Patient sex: M
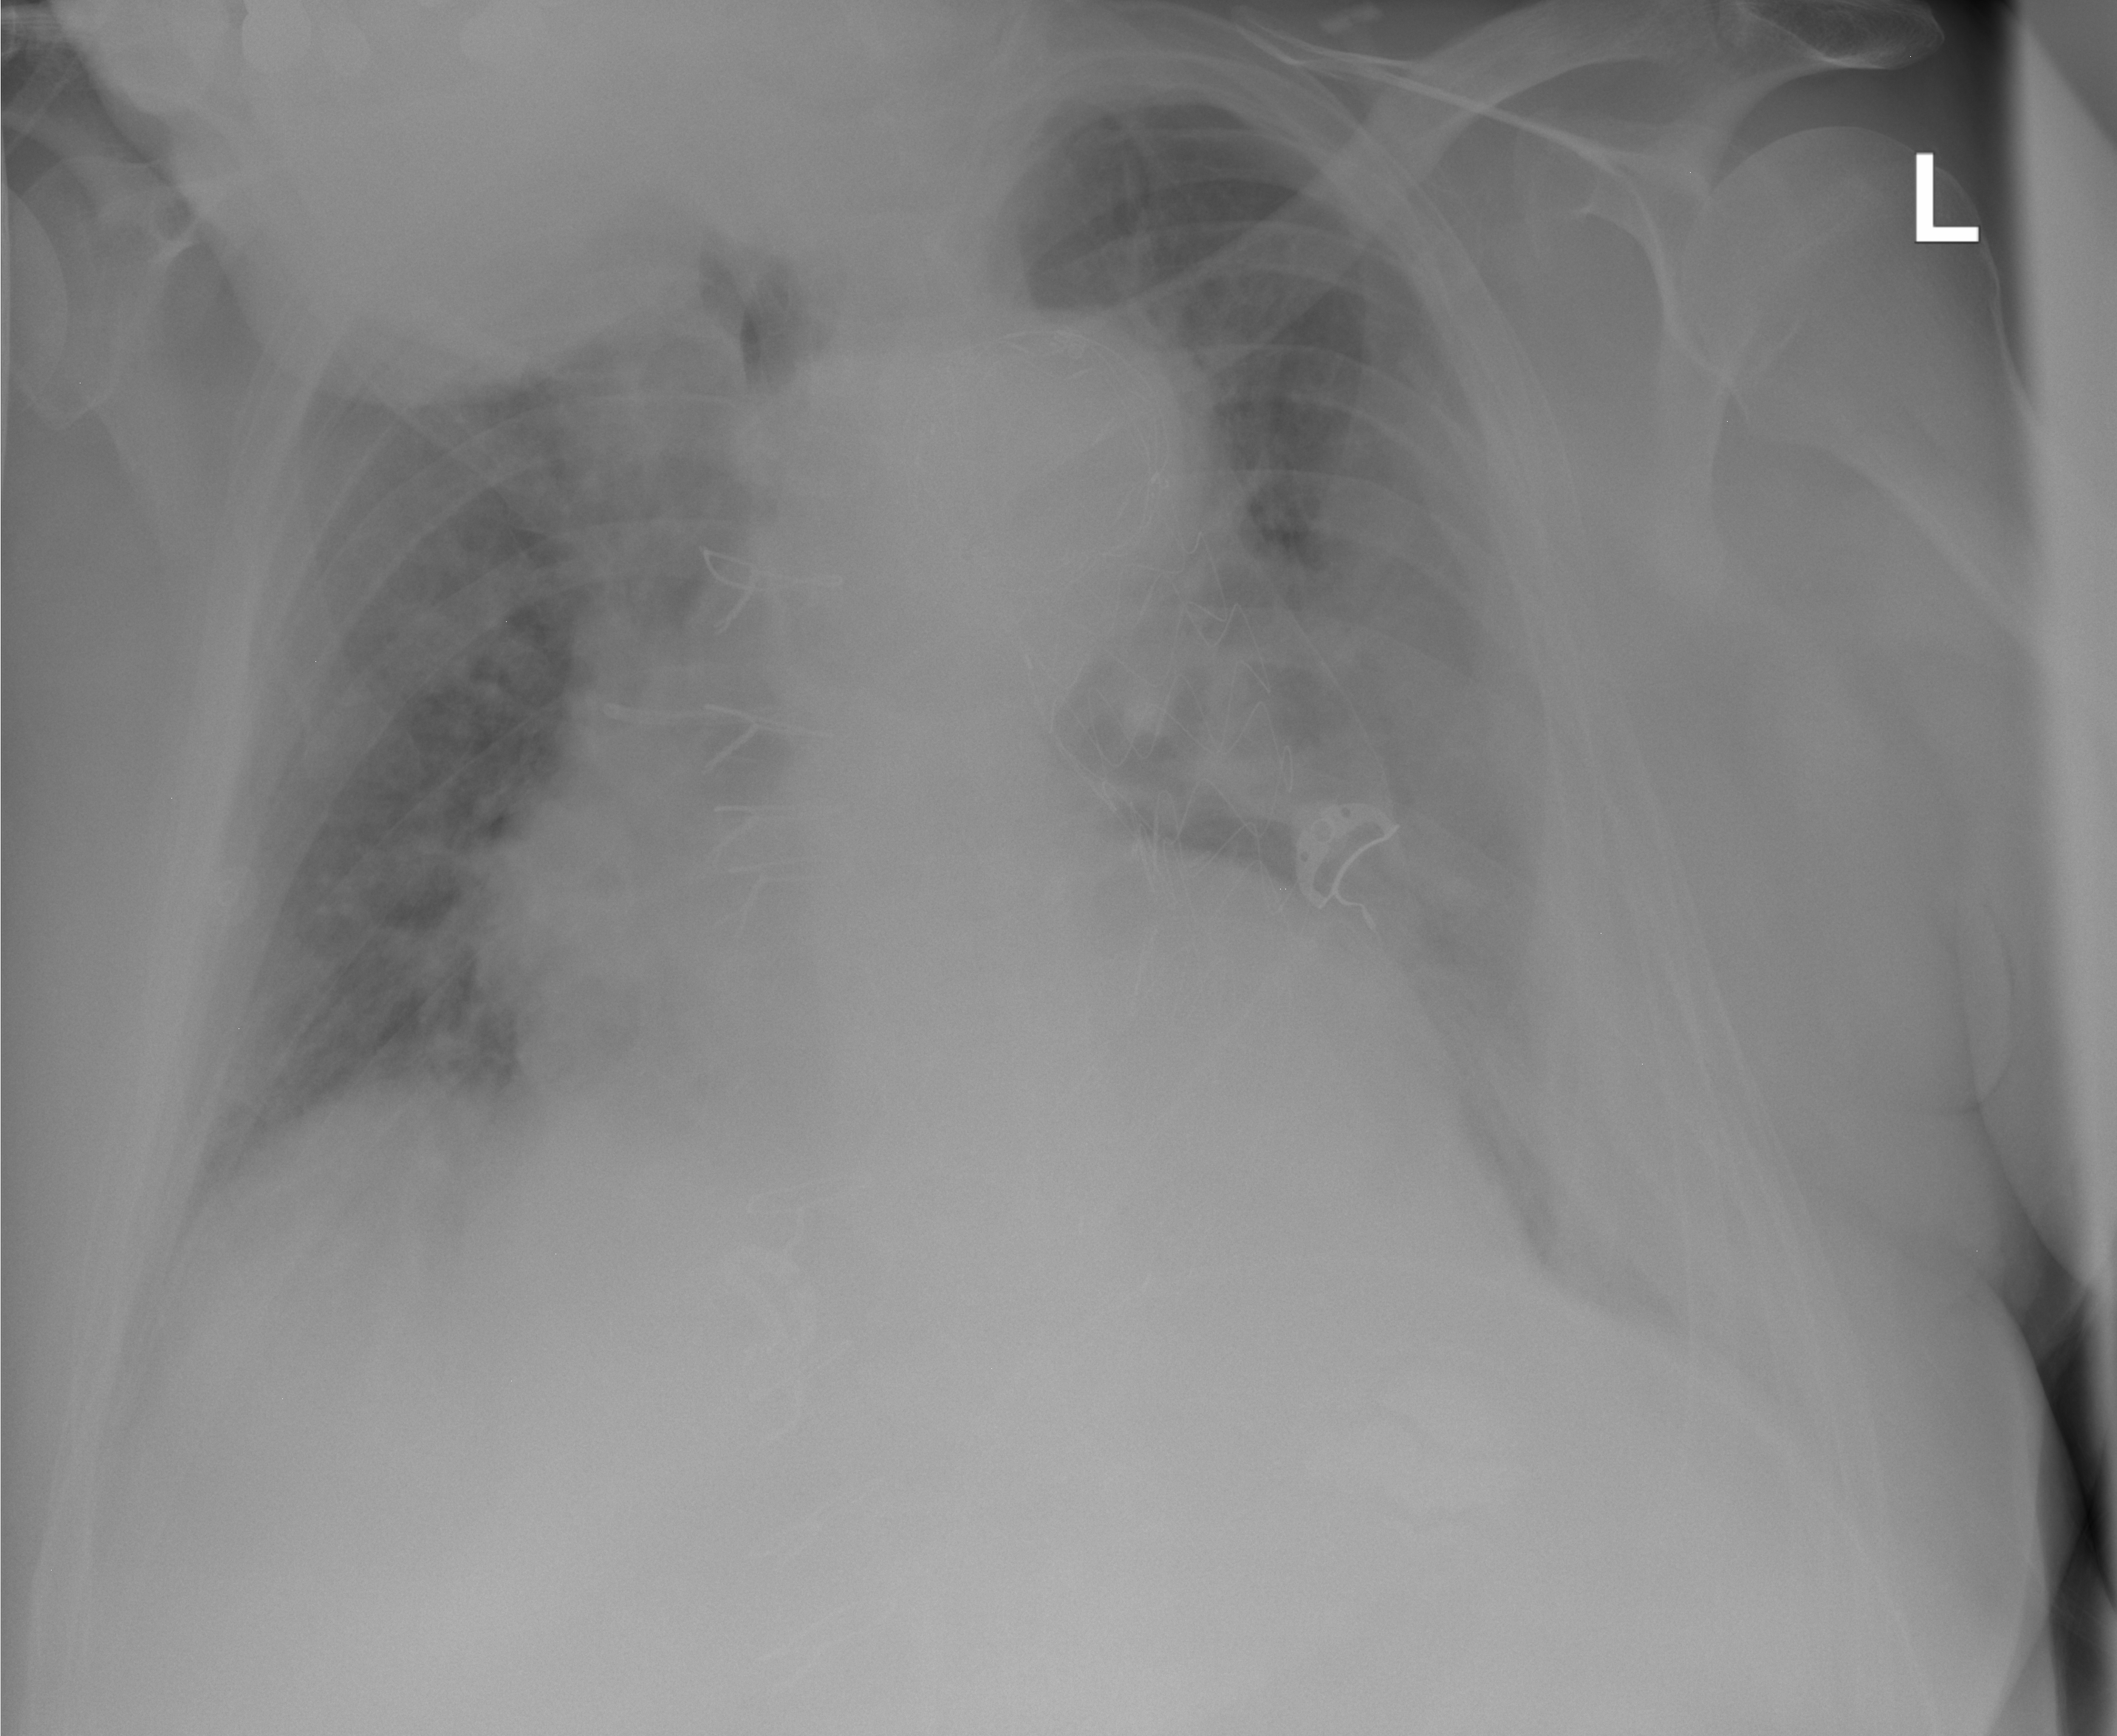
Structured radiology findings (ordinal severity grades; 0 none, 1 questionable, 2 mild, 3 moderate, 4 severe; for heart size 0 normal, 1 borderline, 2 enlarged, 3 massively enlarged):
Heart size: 2
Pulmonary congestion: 2
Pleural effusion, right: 2
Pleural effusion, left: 3
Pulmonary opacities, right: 1
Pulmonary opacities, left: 1
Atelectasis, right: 0
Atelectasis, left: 2